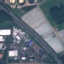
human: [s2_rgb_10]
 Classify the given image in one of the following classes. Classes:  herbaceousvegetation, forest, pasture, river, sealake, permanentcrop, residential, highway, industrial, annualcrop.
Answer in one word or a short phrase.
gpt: Highway